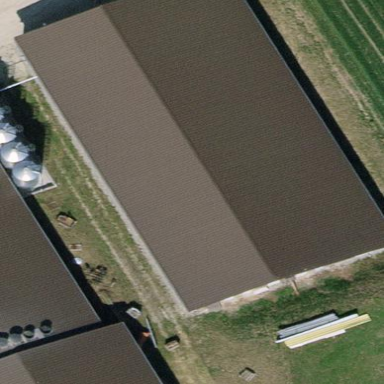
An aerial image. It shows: Rural barn.